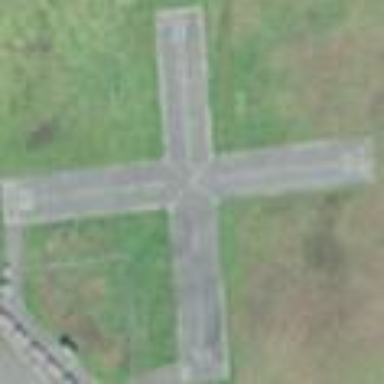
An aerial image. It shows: Paved model runway at airport.